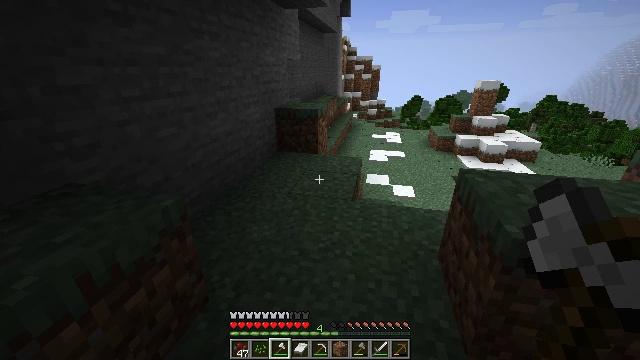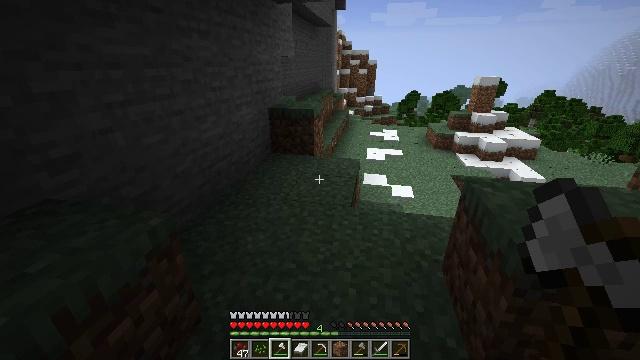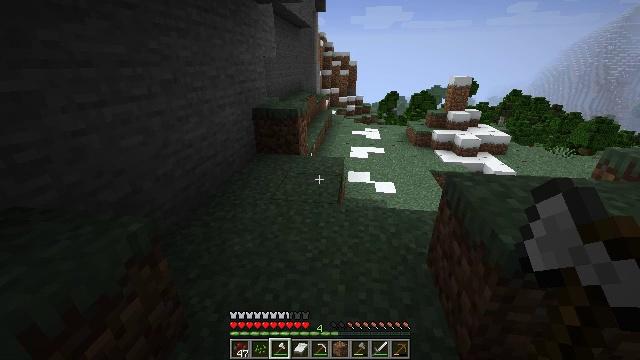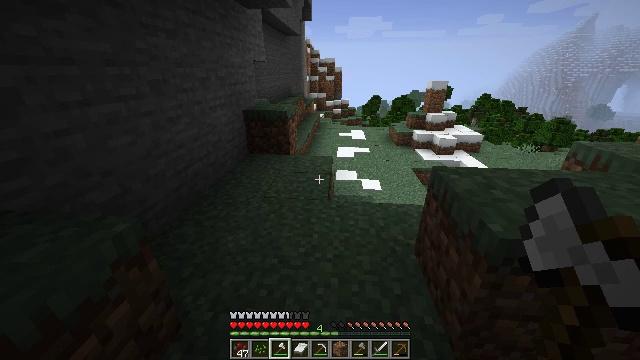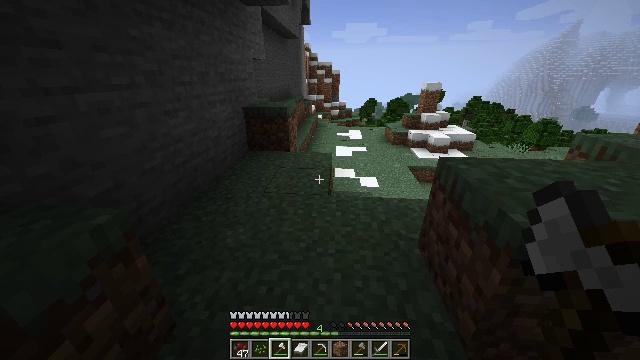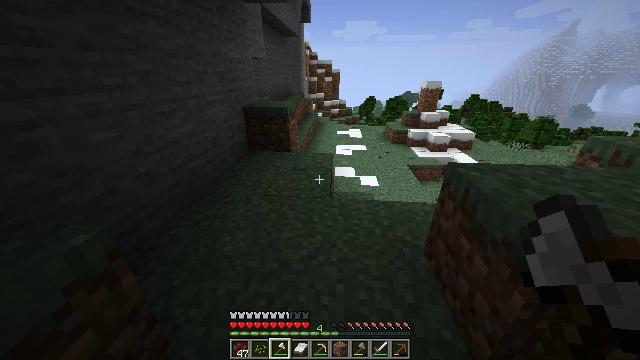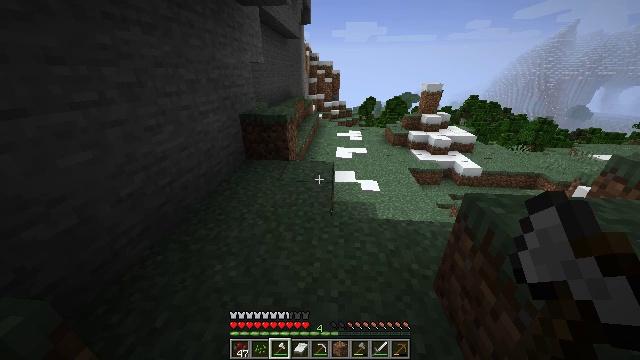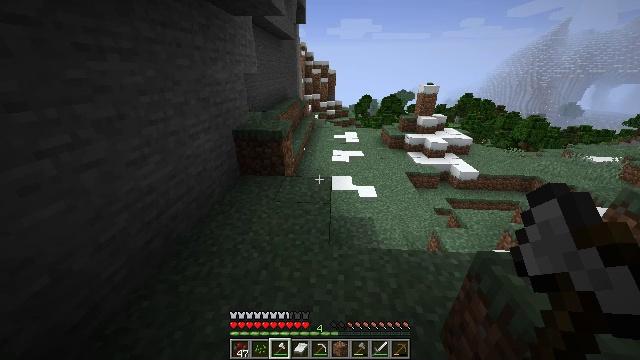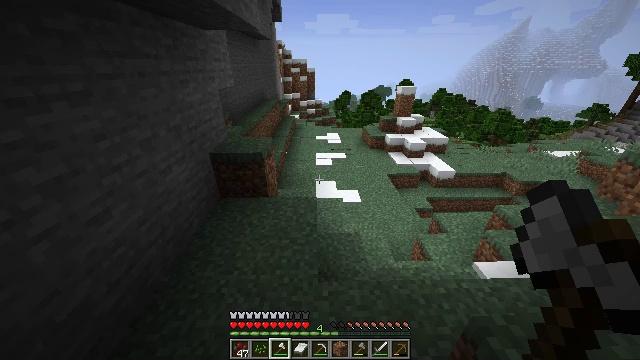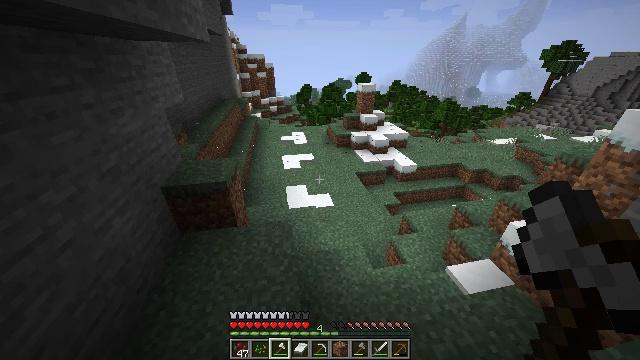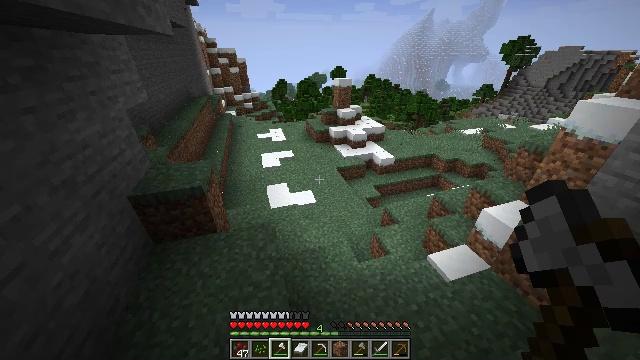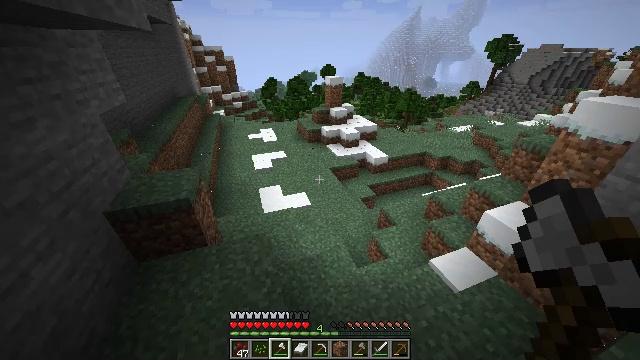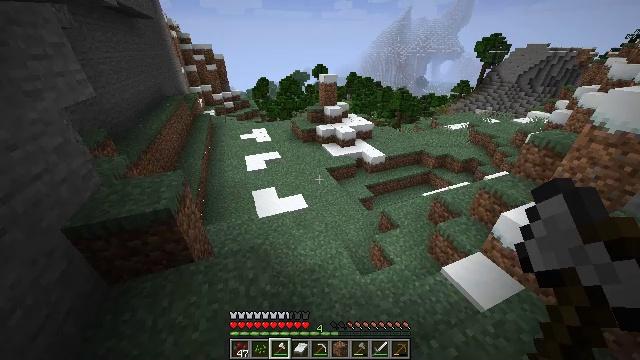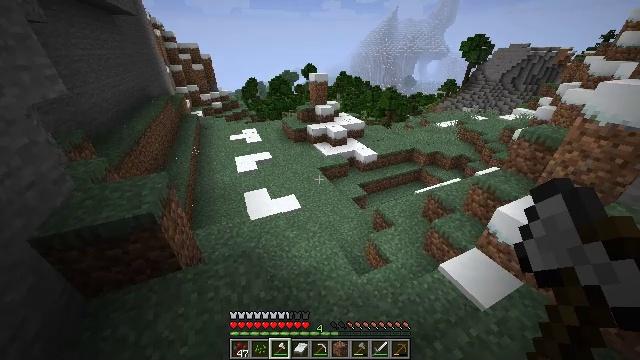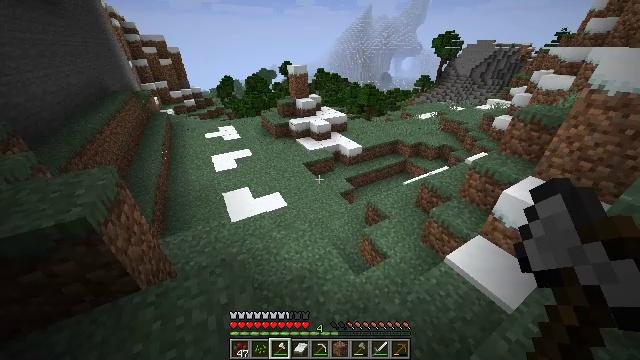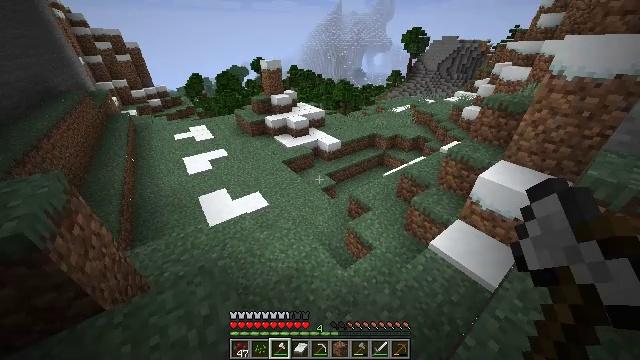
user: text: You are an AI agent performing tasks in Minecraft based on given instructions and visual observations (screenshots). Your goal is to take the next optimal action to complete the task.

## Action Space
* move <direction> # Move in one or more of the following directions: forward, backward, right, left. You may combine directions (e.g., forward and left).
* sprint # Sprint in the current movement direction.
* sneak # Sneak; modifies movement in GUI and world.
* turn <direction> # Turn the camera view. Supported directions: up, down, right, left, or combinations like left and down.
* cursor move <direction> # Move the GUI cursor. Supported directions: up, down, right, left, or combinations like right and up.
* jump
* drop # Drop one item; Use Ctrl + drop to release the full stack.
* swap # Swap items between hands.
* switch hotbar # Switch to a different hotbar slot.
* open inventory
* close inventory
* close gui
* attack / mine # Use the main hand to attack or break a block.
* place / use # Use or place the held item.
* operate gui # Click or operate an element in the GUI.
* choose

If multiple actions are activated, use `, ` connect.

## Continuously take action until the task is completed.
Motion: motion action
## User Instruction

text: Harvest grass block to clear the area.
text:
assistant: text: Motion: move forward, sprint, turn right, jump
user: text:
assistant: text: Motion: move forward, sprint, turn right, jump
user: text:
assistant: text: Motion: move forward, sprint, turn right, jump
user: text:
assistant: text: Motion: move forward, sprint, jump
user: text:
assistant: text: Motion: move forward, jump
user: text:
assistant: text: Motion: move forward, jump
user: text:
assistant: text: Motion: move forward, turn right, jump
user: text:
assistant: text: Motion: move forward, sprint, turn right and down, jump
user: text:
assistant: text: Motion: move forward, sprint, turn right and down, jump
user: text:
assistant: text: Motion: move forward, sprint, turn right and down, jump
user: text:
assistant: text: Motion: move forward, sprint, turn right, jump
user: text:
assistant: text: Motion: move forward, turn right, jump
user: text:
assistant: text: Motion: move forward, turn right, jump
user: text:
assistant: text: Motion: move forward, turn right, jump
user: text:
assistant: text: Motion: move forward, sprint, turn right, jump
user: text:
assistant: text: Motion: move forward, sprint, turn right, jump
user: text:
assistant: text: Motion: move forward, sprint, turn right, jump
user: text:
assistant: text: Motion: move forward, sprint, turn right, jump
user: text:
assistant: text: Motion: move forward, turn right, jump
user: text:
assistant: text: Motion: move forward, turn right, jump
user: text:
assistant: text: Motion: move forward, turn right, jump
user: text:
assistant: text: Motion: move forward, turn right, jump
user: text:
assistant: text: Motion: move forward, turn right, jump
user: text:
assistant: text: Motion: move forward, turn right and up, jump
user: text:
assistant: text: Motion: move forward, turn right and up, jump
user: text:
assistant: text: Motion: move forward, turn right and up, jump
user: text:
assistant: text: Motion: move forward, turn right and up
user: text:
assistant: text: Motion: move forward, turn right and up
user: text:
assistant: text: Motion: turn right and up
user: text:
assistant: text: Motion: turn right and up